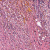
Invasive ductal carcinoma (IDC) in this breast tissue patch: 0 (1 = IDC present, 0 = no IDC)